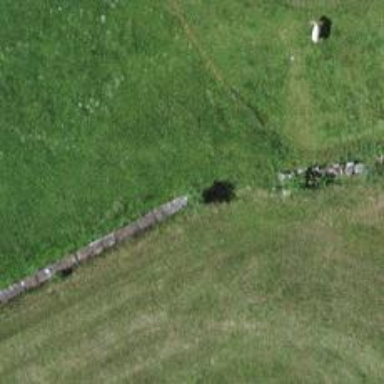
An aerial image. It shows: Dry stone wall barrier.